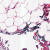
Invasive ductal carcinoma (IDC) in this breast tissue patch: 0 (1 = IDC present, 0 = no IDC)